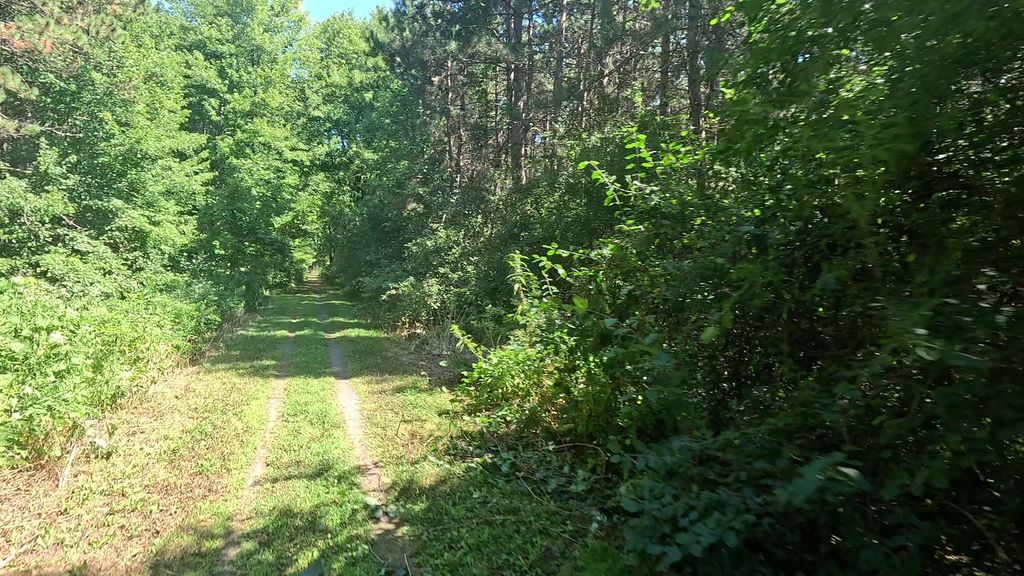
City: ottawa-gatineau